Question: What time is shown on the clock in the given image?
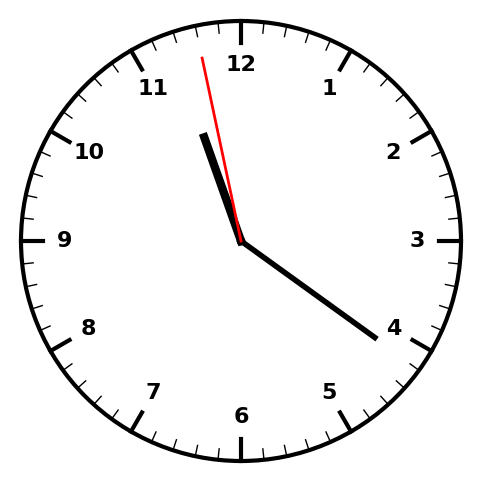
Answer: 11:20:58